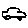
Label: car